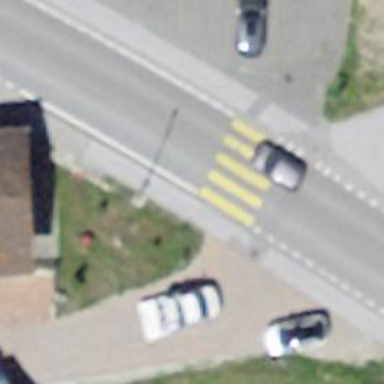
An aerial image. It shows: Zebra crossing on the road.